Interaction volume radius: 10 \u00c5
Interaction volume height: 20 \u00c5
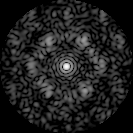
Disorder parameter: 0.7027